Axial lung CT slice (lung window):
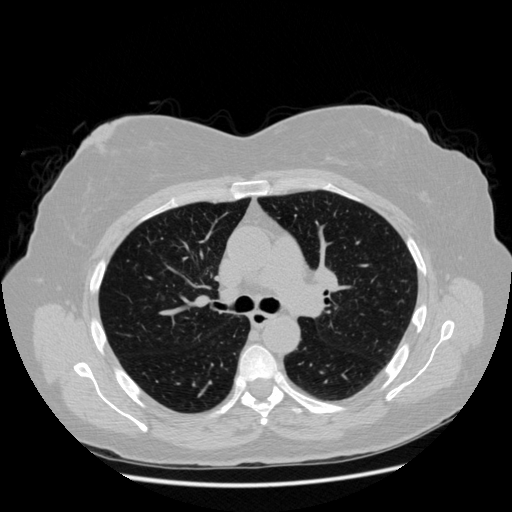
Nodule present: no